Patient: sex M, age 57
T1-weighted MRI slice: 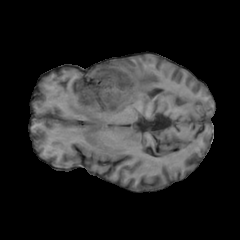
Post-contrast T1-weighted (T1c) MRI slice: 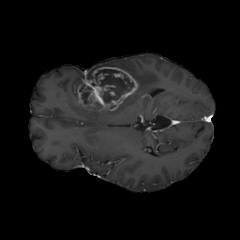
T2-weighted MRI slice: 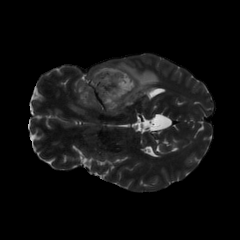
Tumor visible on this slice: yes
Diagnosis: Glioblastoma, IDH-wildtype
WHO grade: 4